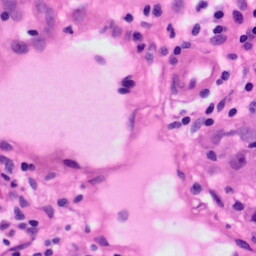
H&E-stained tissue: Pancreatic